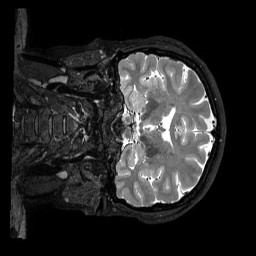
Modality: T2w
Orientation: coronal